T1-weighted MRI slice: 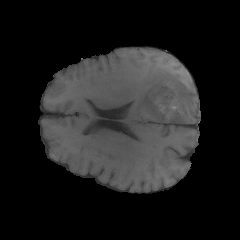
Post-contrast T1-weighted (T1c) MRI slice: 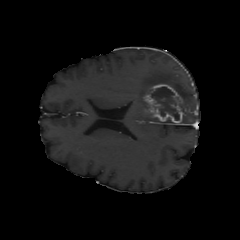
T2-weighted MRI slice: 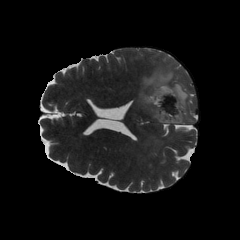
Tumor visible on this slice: yes